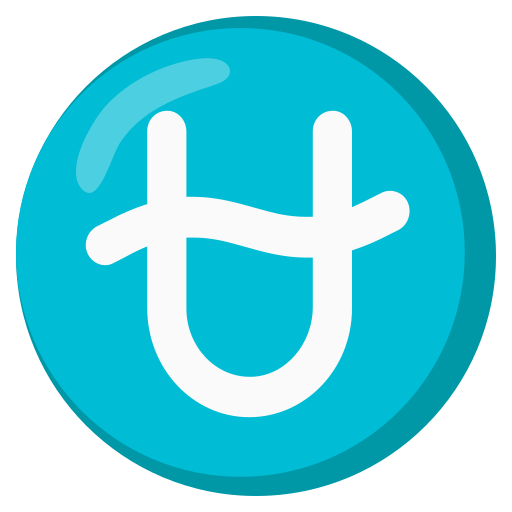
Emoji: ⛎